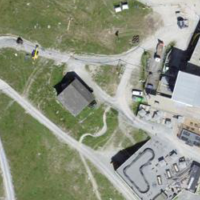
EUNIS habitat code: 26
Species observed at this site:
Pyrrhocorax graculus
Montifringilla nivalis
Corvus corax